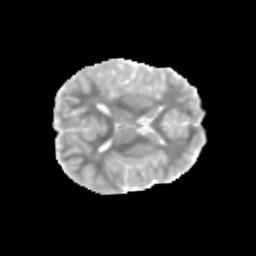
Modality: MD
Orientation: axial
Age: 11
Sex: male
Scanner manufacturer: siemens
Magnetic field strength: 3 T
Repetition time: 3.8 s
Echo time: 0.07 s